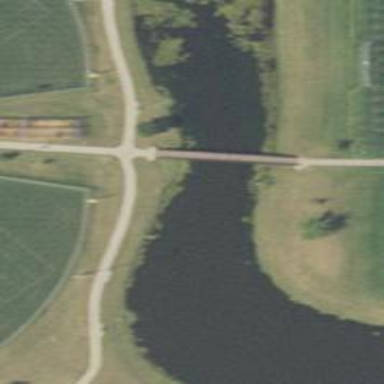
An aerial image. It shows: Path leading to bridge.